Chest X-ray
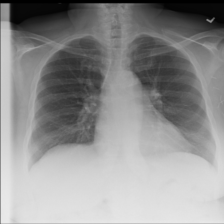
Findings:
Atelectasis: negative
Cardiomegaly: negative
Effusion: negative
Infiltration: positive
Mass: negative
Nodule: negative
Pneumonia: negative
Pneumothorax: negative
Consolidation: negative
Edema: negative
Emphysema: negative
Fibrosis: negative
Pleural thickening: negative
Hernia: negative